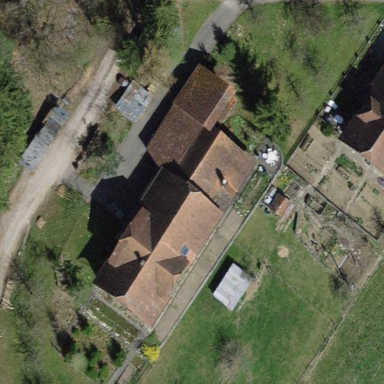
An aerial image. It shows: Building with tiled roof.